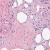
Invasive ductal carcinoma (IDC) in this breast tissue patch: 0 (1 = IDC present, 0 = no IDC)